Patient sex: F
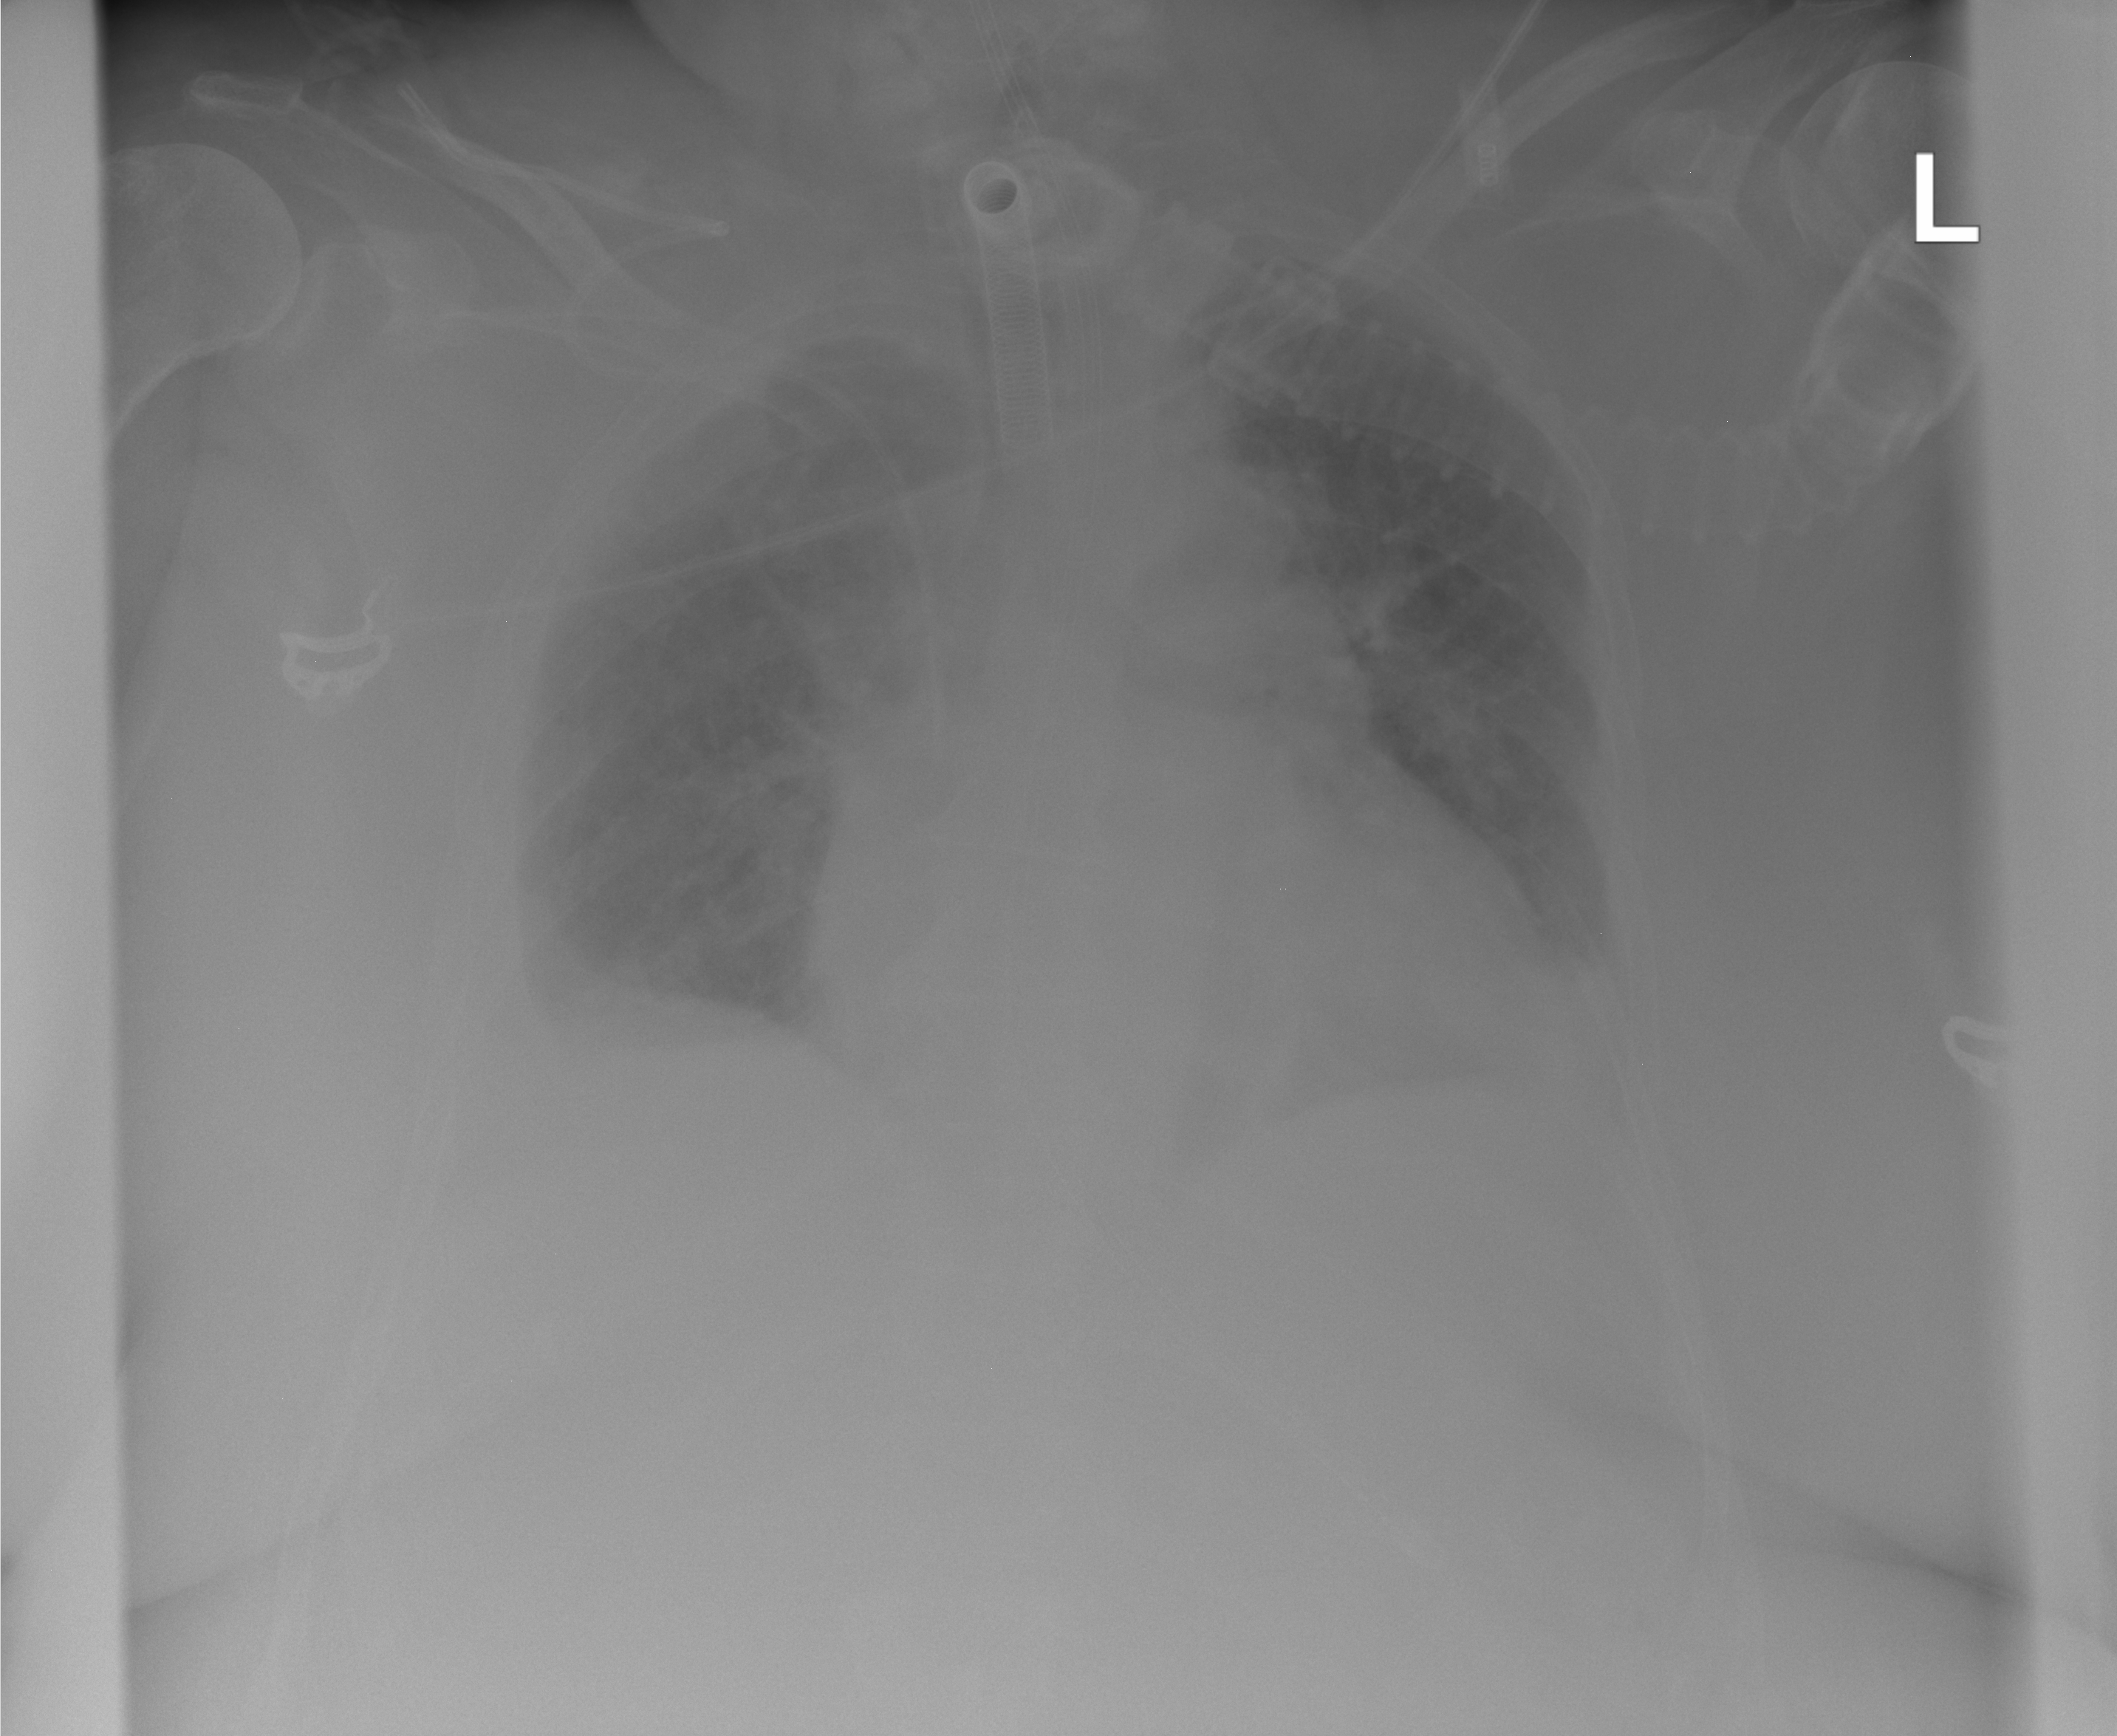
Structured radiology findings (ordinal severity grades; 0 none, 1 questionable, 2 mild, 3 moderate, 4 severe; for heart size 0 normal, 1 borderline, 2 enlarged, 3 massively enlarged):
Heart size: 0
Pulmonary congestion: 0
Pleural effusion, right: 2
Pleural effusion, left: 0
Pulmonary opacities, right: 0
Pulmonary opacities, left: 0
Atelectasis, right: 0
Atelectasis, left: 2